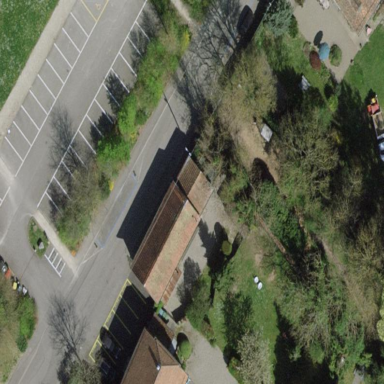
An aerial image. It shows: Street-side parking area.